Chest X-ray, PA view. Patient: 65 years old, sex F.
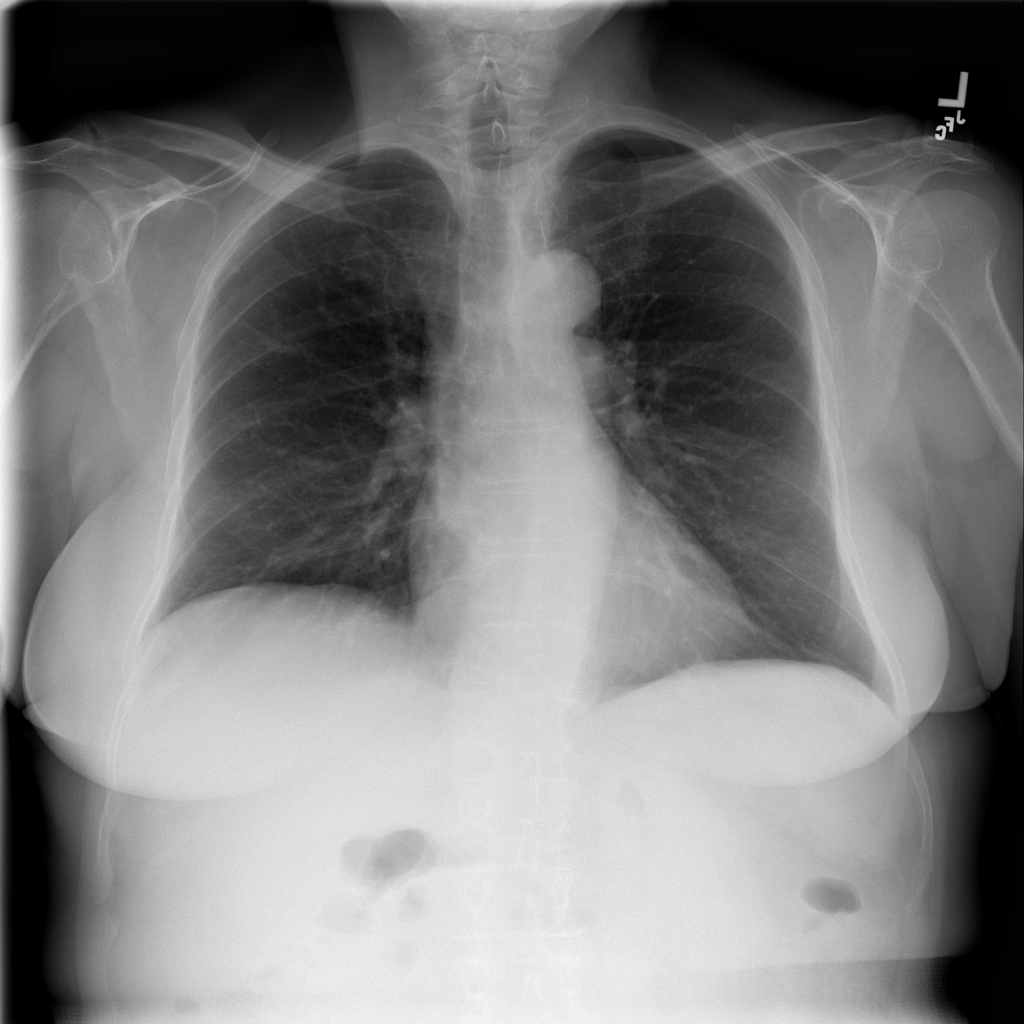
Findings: No Finding